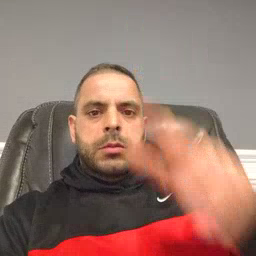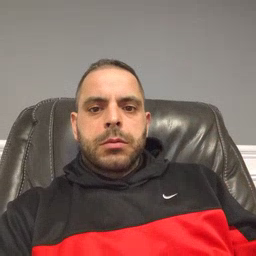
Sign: hen